Question: The code below creates a single 'QListView' with '.model()'.
On 'itemClicked' I am trying to access 'index.data()' to get its value stored earlier with 'self.setData(index, QtCore.QVariant(inst))'. But instead of returning a value stored (such as '['Bison','Panther','Elephant']','['Duck','Hawk','Pigeon']') it returns a name of the key (such as ''Animals'',''Birds'' or ''Fish''). What should be changed in a code to make it work as intended?

'''
from PyQt4 import QtCore, QtGui
app=QtGui.QApplication(sys.argv)
class Model(QtCore.QAbstractListModel):
def __init__(self, *args):
QtCore.QAbstractListModel.__init__(self, *args)
self.items=[]
def rowCount(self, parent=QtCore.QModelIndex()):
return len(self.items)
def data(self, index, role=QtCore.Qt.DisplayRole):
if index.isValid():
if role == QtCore.Qt.ItemDataRole:
return self.data(index)
elif role==QtCore.Qt.DisplayRole:
return QtCore.QVariant(self.items[index.row()])
def addItems(self, instDict):
for key in instDict:
inst=instDict.get(key)
index=QtCore.QModelIndex()
self.beginInsertRows(index, 0, 0)
self.setData(index, QtCore.QVariant(inst))
self.items.extend(instDict)
self.endInsertRows()
class ListView(QtGui.QListView):
def __init__(self):
super(ListView, self).__init__()
self.model= Model()
self.model.addItems({'Animals':['Bison','Panther','Elephant'],'Birds':['Duck','Hawk','Pigeon'],'Fish':['Shark','Salmon','Piranha']})
self.setModel(self.model)
self.clicked.connect(self.itemClicked)
self.show()
def itemClicked(self, index):
print 'self.data(index).toString(): %s'%index.data().toString()
print 'self.model.data(index).toString(): %s'%self.model.data(index).toString()
window=ListView()
sys.exit(app.exec_())
'''
# EDITED LATER:
Here is a fully working example with nested dictionary as the data argument.
'''
from PyQt4 import QtCore, QtGui
app=QtGui.QApplication(sys.argv)
elements={'Animals':{1:'Bison',2:'Panther',3:'Elephant'},'Birds':{1:'Duck',2:'Hawk',3:'Pigeon'},'Fish':{1:'Shark',2:'Salmon',3:'Piranha'}}
class Model(QtCore.QAbstractListModel):
def __init__(self):
QtCore.QAbstractListModel.__init__(self)
self.items=[]
self.modelDict={}
def rowCount(self, parent=QtCore.QModelIndex()):
return len(self.modelDict)
def data(self, index, role):
if index.isValid():
if role==QtCore.Qt.ItemDataRole:
key=str(index.data().toString())
returnedValue=self.modelDict.get(key)
return QtCore.QVariant(returnedValue)
elif role==QtCore.Qt.DisplayRole:
return QtCore.QVariant(self.items[index.row()])
def addItems(self):
for key in self.modelDict:
index=QtCore.QModelIndex()
self.beginInsertRows(index, 0, 0)
self.items.append(key)
inst=self.modelDict.get(key)
self.setData(index, QtCore.QVariant(inst), QtCore.Qt.DisplayRole)
self.endInsertRows()
class ListView(QtGui.QListView):
def __init__(self):
super(ListView, self).__init__()
self.model= Model()
self.model.modelDict=elements
self.model.addItems()
self.setModel(self.model)
self.clicked.connect(self.itemClicked)
self.show()
def itemClicked(self, index):
itemTitle=self.model.data(index, QtCore.Qt.DisplayRole).toString()
itemData=self.model.data(index, QtCore.Qt.ItemDataRole).toPyObject()
print 'itemTitle: "%s" itemData: %s'%(itemTitle,itemData)
window=ListView()
sys.exit(app.exec_())
'''
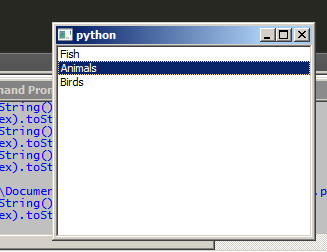
Answer: '''
from PyQt4 import QtCore, QtGui
app=QtGui.QApplication(sys.argv)
class Model(QtCore.QAbstractListModel):
def __init__(self, *args):
QtCore.QAbstractListModel.__init__(self, *args)
self.items=[]
self.modelDict = None
def rowCount(self, parent=QtCore.QModelIndex()):
return len(self.items)
def data(self, index, role=QtCore.Qt.DisplayRole):
if index.isValid():
if role == QtCore.Qt.ItemDataRole:
return self.data(index)
elif role==QtCore.Qt.DisplayRole:
return QtCore.QVariant(self.items[index.row()])
def getData(self, data):
return self.modelDict[str(data)]
def addItems(self, instDict):
for key in instDict:
inst=instDict.get(key)
index=QtCore.QModelIndex()
self.beginInsertRows(index, 0, 0)
self.setData(index, QtCore.QVariant(inst), QtCore.Qt.DisplayRole)
self.items.extend(instDict)
self.endInsertRows()
self.modelDict = instDict
class ListView(QtGui.QListView):
def __init__(self):
super(ListView, self).__init__()
self.model= Model()
self.model.addItems({'Animals':['Bison','Panther','Elephant'],'Birds':['Duck','Hawk','Pigeon'],'Fish':['Shark','Salmon','Piranha']})
self.setModel(self.model)
self.clicked.connect(self.itemClicked)
self.show()
def itemClicked(self, index):
print 'self.data(index).toString(): %s'%index.data().toString()
print 'self.model.data(index).toString(): %s'%self.model.getData(index.data().toString())
window=ListView()
sys.exit(app.exec_())
'''
I am not sure this is right method but this works :)